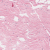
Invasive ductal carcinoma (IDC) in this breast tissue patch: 0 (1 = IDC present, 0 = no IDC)